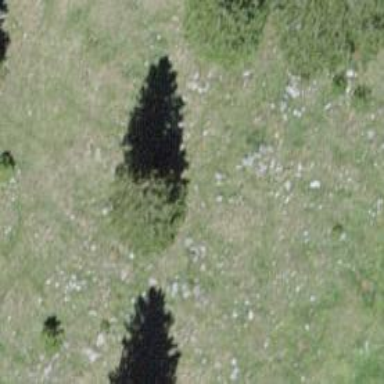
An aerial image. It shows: Needle-leaved tree in nature.